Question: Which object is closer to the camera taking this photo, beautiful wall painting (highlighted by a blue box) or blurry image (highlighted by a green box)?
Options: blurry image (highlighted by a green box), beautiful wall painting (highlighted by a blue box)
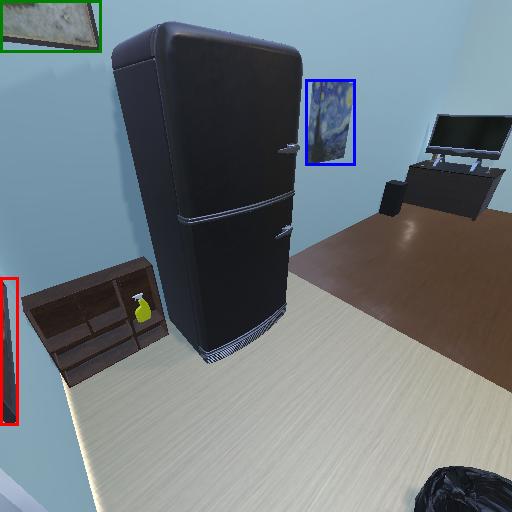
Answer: blurry image (highlighted by a green box)